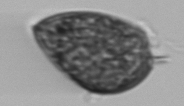
Label: Prorocentrum_micans